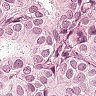
Metastatic tissue present: yes